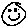
Label: smiley face